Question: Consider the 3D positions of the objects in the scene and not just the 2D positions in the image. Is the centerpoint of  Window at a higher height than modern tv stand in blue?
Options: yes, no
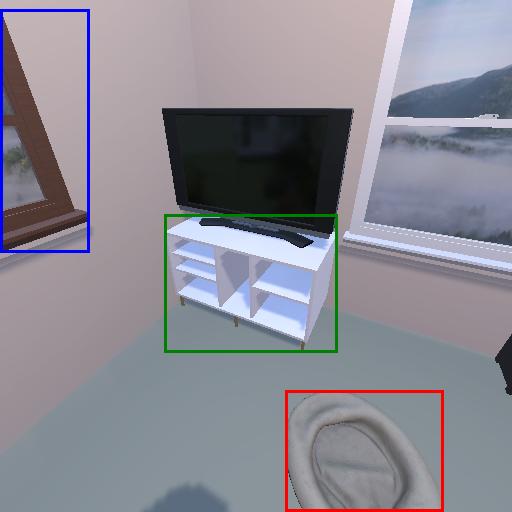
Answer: yes